Here is a 2-D grayscale rendering of raw rotating-machine vibration samples (signal-to-image). Diagnose the rotating machine from this image, choosing from: normal, misalignment, unbalance, looseness.
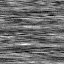
Answer: looseness